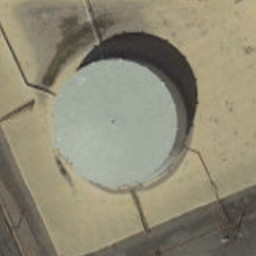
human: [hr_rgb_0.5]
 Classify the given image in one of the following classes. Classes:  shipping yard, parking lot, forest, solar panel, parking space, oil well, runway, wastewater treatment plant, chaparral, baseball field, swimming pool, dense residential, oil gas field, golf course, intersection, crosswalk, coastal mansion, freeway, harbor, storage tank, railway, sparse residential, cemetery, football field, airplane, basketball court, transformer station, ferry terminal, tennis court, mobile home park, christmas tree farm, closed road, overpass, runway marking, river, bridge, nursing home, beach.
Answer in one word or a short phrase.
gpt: storage tank